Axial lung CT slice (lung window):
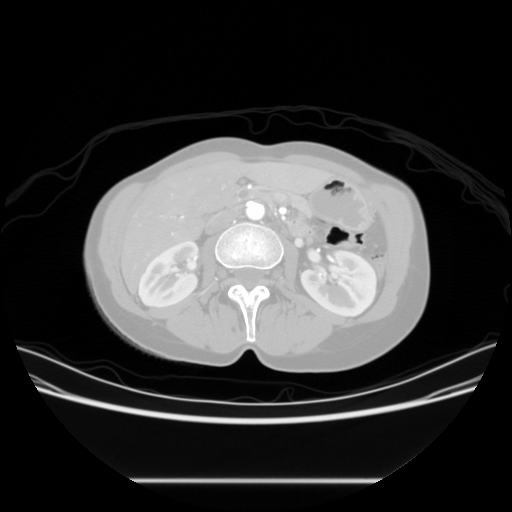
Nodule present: no